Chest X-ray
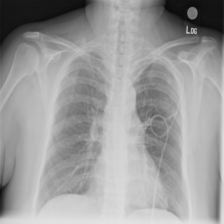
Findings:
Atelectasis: negative
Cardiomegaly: negative
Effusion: negative
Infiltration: negative
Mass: negative
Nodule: negative
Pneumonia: negative
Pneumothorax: negative
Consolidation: negative
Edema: negative
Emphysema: negative
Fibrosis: negative
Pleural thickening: negative
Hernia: negative